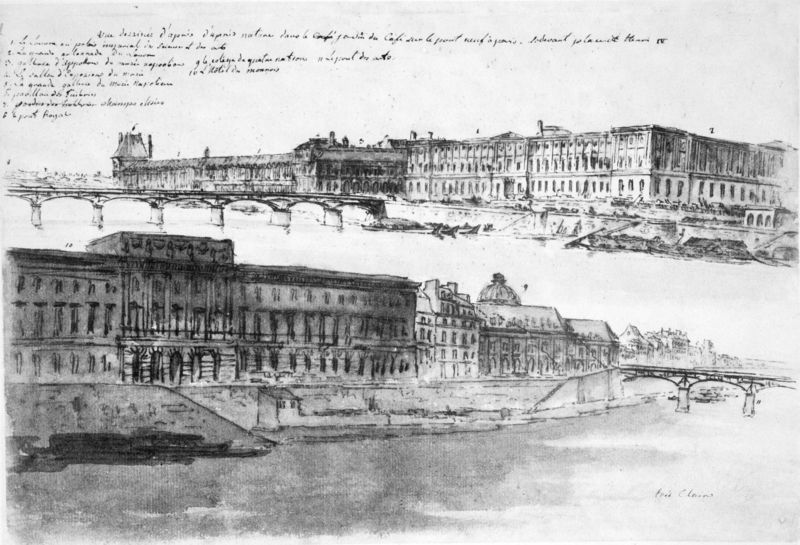
Titel: Zwei Stadtansichten von Paris
Künstler: Carl von Fischer
Standort: München
Institution: Architektursammlung der Technischen Universität
Schlagwörter: feder, himmel, meer, schatten, wasser, weiß, aquarell, fluss, landschaft, see, stadt, ufer, fenster, frankreich, grau, holz, licht, paris, pfeiler, schwarz, skizze, säule, säulen, tür, zeichnung, anlage, dach, gebäude, haus, schloss, alt, wand, architektur, stein, signatur, häuser, brücke, kanal, frontal, boote, schornstein, turm, küste, schiffe, schrift, seitlich, wellen, ecke, ansicht, bogen, fassade, fassaden, türen, zwei, fahne, russland, dächer, giebel, mauer, schornsteine, grafik, graphik, wasserfarbe, türe, pilaster, seine, bogenbrücke, kai, kaimauer, kuppel, promenade, treppe, treppen, architecture, kaiser, stairs, white, black, old, stufe, stufen, bögen, eingang, eingänge, erker, laviert, tusche, berlin, burg, palast, palazzo, schwarz-weiß, radierung, seite, nd, text, schawrz, beschriftung, entwurf, arkaden, tore, risalit, herrschaftlich, sicht, mauern, residenz, portikus, reise, florenz, building, lake, ocean, sea, water, etagen, plan, dresden, london, skizzenbuch, prunk, black and white, louvre, bau, writing, handschrift, bridge, beschrift, brücken, geschoss, pont, letter, bauwerk, aufriss, zeichnungen, etage, handschriftliches, pont des arts, profangebäude, ufermauer, flachdach, versailles, dome, ordnung, ink, projekt, ansichten, plans, häuserreihe, watercolor, planung, neoklassiszismus, dock, kupel, draw, enwurf, hauss, eremitage, schorsteine, sanssoucis, blueprints, häuserpassage, drawn, 항구에 있는 마을이 있다, 우측상단에 글이 있다